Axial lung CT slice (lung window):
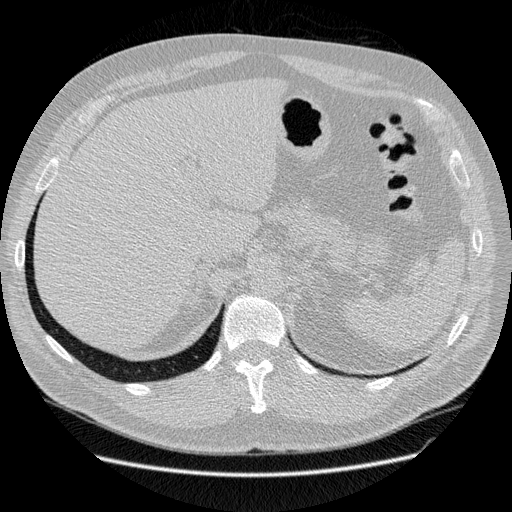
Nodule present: no